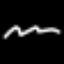
Label: squiggle